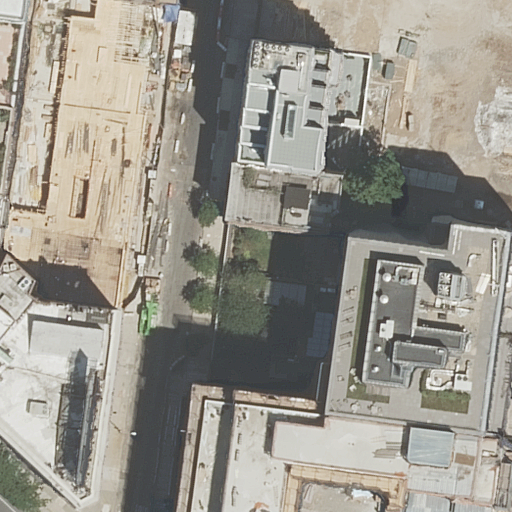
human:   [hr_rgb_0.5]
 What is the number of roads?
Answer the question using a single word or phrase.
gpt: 3

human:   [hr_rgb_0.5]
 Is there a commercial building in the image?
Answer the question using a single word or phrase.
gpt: no

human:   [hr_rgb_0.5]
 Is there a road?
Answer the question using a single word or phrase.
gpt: yes

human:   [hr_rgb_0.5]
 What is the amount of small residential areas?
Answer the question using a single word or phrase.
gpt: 0

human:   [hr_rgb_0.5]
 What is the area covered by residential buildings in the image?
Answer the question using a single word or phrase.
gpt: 3589m2

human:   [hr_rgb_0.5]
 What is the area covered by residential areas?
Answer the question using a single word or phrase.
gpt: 10612m2

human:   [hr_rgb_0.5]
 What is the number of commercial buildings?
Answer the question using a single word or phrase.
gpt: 0

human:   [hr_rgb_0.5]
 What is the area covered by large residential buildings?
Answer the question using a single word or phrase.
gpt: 3102m2

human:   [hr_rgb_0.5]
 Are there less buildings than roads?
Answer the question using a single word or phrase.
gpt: no

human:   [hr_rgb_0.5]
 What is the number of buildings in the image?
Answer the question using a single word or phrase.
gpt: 9

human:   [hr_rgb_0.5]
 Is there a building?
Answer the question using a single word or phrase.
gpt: yes

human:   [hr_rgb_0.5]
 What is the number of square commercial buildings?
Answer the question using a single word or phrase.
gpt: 0

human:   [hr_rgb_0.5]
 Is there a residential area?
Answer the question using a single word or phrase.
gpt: yes

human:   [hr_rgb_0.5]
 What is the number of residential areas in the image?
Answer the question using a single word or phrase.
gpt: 1

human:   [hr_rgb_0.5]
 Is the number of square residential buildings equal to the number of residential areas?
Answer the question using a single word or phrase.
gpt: no

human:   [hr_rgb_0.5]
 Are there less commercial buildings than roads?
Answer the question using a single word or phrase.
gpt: yes

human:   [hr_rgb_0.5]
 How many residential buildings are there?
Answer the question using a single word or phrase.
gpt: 9

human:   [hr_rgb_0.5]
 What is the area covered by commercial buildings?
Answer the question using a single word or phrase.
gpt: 0m2

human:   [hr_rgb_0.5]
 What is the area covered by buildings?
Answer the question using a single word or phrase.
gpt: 3589m2

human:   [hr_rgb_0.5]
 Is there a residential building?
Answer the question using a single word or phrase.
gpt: yes

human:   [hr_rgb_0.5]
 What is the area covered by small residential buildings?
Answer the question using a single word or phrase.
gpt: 40m2

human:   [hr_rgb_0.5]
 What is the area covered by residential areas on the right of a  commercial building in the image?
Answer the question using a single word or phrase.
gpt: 0m2

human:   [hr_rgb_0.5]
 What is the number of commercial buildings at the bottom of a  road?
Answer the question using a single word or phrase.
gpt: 0

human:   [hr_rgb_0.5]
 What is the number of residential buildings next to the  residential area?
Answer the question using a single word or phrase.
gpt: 9

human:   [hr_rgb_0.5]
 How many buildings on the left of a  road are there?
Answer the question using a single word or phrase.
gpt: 4

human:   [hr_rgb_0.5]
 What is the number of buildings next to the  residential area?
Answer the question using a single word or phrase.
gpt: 9

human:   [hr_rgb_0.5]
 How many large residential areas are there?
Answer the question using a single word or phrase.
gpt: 1

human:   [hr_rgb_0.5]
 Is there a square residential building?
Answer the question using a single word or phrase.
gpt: no

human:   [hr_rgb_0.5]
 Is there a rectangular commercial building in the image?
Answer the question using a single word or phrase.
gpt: no

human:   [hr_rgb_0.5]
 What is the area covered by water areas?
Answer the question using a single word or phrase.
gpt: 0m2

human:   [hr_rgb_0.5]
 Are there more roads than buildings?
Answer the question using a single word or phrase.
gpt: no

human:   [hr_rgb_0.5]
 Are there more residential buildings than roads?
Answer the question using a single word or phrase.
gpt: yes

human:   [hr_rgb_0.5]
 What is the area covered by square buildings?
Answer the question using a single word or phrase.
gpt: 0m2

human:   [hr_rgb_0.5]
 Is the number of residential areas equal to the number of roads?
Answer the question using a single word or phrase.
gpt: no

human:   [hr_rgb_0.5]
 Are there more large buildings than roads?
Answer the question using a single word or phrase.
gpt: yes

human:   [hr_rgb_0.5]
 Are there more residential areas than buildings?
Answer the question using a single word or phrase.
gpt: no

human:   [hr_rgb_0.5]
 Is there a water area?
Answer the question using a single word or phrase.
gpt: no

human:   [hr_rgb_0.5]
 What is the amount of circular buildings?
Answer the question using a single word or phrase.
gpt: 0

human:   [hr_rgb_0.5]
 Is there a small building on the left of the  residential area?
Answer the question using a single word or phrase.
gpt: no

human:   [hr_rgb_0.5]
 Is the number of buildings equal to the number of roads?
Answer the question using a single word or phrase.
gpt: no

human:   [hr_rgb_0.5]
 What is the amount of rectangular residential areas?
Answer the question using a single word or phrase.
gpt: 1

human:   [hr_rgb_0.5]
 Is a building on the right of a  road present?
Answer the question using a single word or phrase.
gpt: yes

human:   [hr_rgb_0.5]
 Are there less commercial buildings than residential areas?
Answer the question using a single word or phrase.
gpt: yes

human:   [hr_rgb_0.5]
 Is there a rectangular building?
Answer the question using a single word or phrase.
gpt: yes

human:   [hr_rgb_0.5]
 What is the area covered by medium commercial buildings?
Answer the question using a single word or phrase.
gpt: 0m2

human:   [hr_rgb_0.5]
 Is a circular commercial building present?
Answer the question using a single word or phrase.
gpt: no

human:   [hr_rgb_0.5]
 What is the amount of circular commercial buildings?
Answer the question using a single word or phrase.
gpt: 0

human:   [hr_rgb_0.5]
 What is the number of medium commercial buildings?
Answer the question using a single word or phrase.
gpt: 0

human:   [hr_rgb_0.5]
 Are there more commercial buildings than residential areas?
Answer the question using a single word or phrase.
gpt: no

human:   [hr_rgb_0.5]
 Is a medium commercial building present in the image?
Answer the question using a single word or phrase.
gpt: no

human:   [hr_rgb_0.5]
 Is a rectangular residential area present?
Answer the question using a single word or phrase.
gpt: yes

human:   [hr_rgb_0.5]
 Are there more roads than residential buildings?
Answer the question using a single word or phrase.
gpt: no

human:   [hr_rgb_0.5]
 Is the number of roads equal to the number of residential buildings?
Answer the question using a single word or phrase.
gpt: no

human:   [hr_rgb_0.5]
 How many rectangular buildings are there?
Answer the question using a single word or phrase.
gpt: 6

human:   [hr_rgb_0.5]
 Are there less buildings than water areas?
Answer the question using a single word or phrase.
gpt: no

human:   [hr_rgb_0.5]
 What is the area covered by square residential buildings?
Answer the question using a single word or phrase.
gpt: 0m2

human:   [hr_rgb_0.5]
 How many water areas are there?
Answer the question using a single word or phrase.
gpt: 0

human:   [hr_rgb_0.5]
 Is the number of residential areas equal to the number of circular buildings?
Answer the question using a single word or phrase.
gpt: no

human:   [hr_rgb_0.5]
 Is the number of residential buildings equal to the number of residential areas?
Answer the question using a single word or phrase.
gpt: no

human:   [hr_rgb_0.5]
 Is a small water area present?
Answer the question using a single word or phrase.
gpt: no

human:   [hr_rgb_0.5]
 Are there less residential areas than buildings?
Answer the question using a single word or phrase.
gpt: yes

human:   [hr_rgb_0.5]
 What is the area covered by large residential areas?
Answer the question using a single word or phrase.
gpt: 10612m2

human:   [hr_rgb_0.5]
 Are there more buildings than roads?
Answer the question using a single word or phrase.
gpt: yes

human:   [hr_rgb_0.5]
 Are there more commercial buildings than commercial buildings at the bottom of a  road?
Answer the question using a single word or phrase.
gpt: no